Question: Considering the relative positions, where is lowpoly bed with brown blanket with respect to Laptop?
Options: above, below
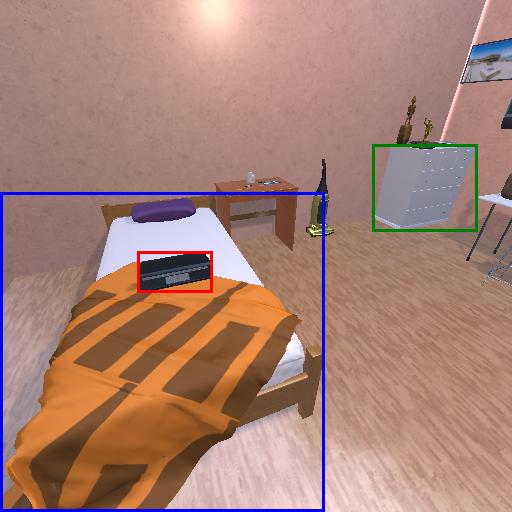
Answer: above